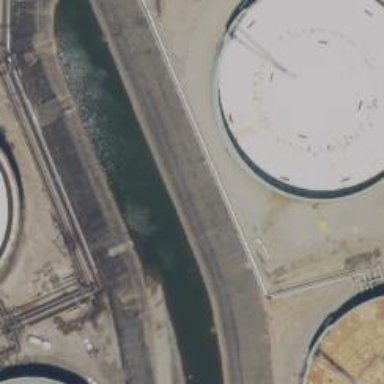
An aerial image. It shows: Building with storage tank.